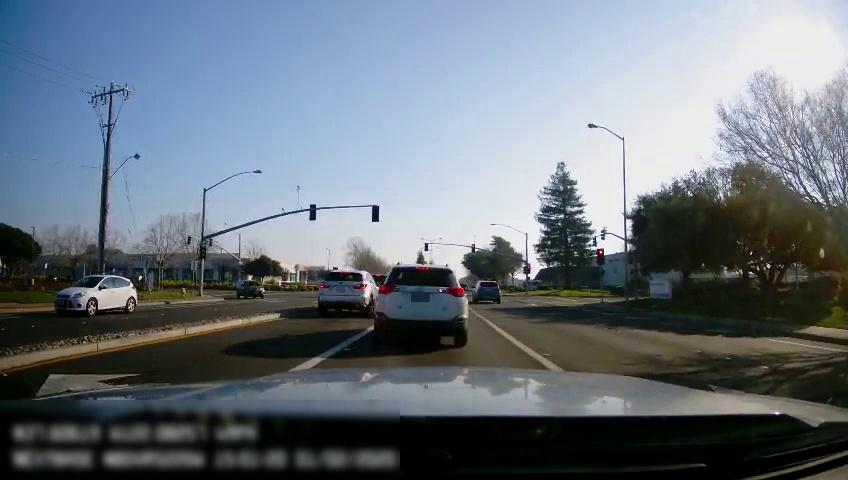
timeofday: Day
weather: Sunny
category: Drivable Space
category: Drivable Space
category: Vehicles | SUV
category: Vehicles | SUV
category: Vehicles | SUV
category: Vehicles | Car
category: Vehicles | SUV
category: Vehicles | SUV
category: Lanes | Current Lane
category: Lanes | Alternate Lane
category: Lanes | Current Lane
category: Lanes | Alternate Lane